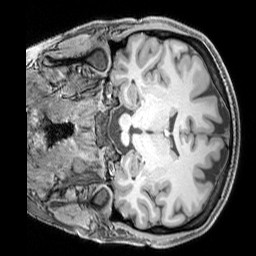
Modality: T1w
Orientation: coronal
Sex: female
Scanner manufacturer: siemens
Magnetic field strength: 3 T
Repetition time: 2.3 s
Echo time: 0.00226 s